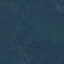
Label: Forest